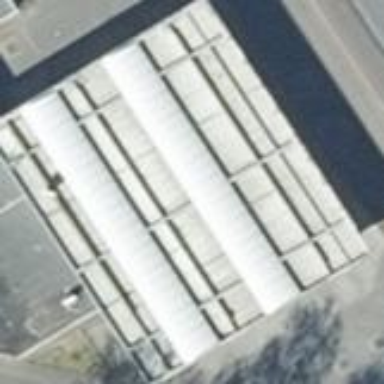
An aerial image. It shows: View of roof of building.